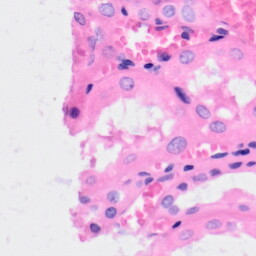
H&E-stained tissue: Kidney